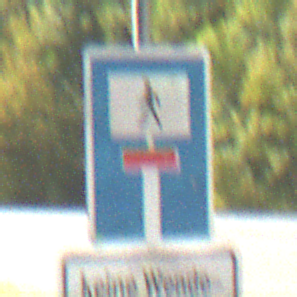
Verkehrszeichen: SackgasseFussgaengerDurchlaessig
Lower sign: HinweisGeaenderteVorfahrtVerkehrsfuehrungVerkehrsregelung3
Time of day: MorningAfternoon
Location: Outdoor (Suburban)
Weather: Clear
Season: NotSpecified
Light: Natural